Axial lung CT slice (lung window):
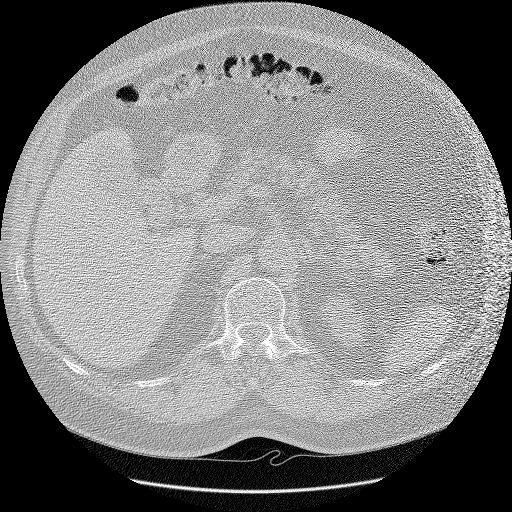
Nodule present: no